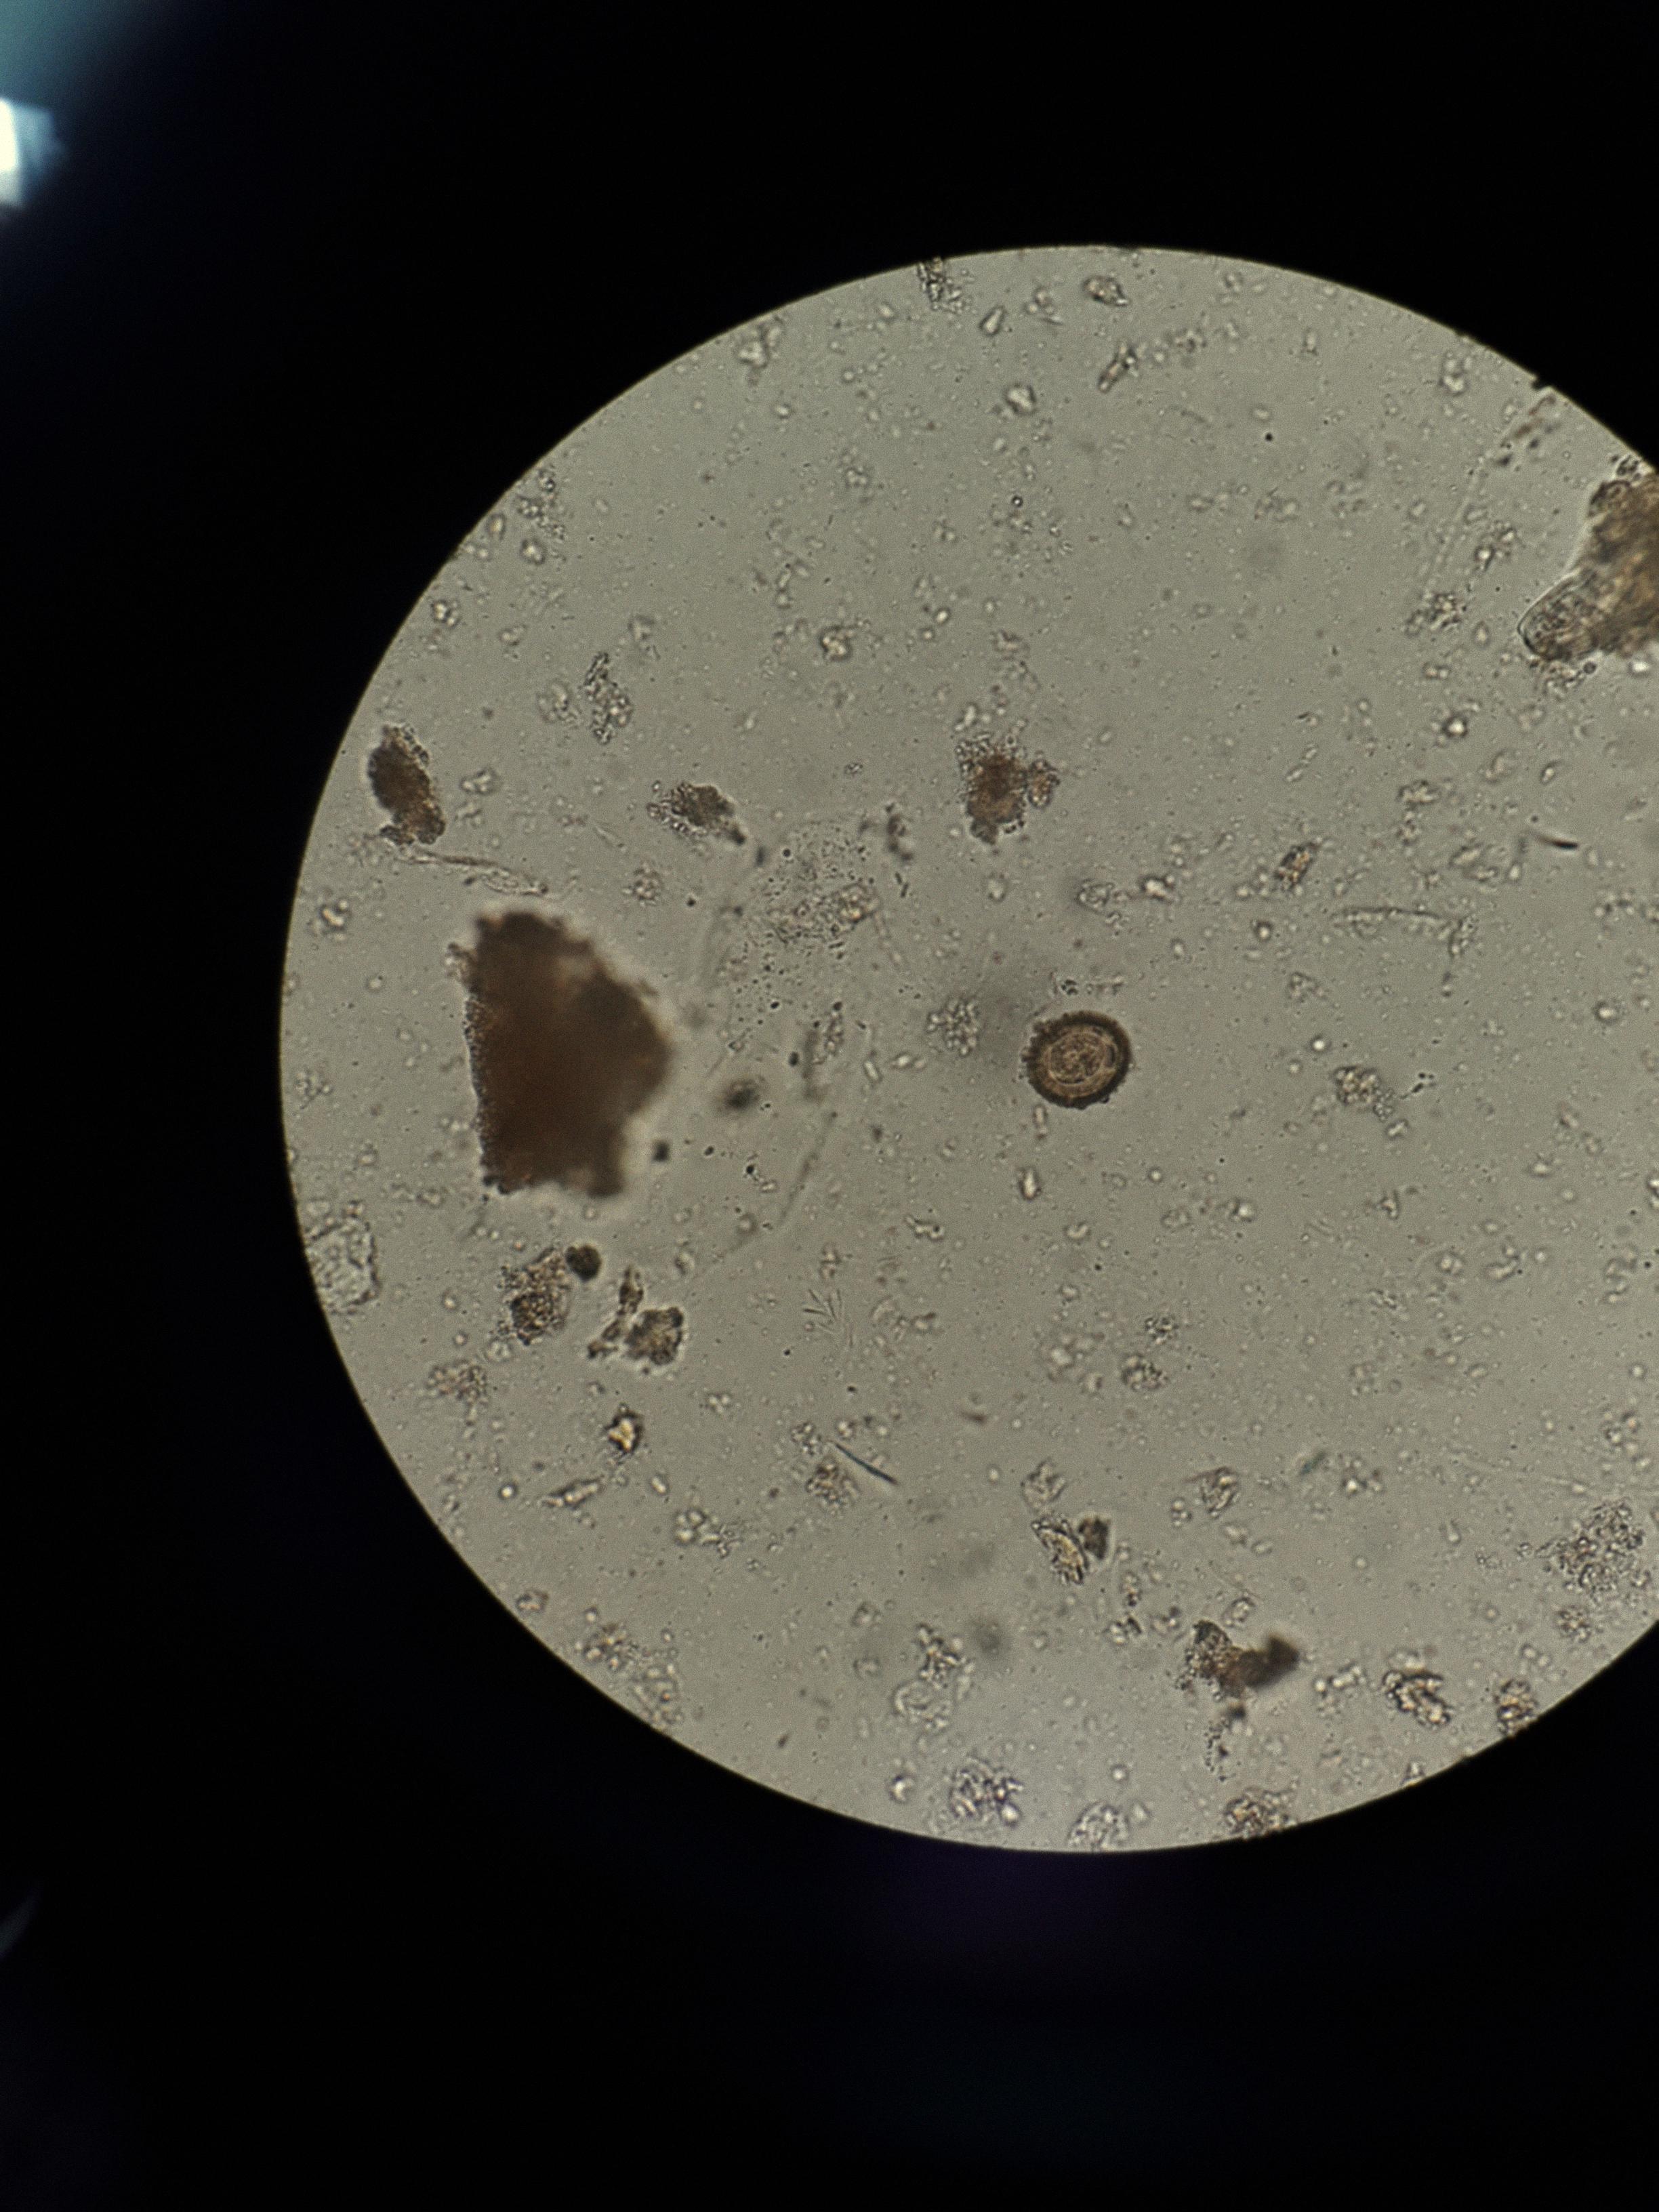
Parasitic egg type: Taenia spp. egg